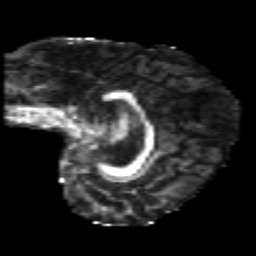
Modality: FA
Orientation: sagittal
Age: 20
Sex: female
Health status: healthy
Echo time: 0.074 s